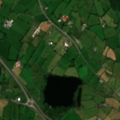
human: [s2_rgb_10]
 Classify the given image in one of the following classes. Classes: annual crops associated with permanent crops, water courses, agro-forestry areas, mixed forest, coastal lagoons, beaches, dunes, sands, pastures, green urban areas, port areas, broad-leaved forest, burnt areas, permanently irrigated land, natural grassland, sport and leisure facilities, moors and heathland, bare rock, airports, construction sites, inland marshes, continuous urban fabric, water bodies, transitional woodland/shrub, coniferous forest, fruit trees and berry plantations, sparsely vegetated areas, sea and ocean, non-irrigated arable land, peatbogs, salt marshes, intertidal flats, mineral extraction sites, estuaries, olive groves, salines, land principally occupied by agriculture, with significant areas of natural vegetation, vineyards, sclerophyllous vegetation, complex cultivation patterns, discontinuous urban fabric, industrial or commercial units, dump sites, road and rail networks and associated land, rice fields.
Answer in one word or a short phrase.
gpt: road and rail networks and associated land, pastures